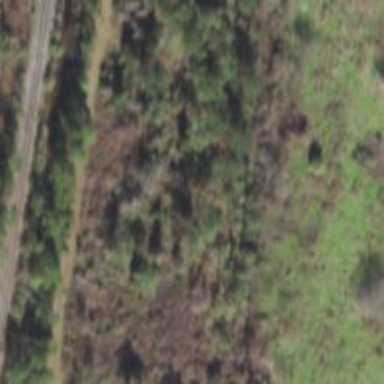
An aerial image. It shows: Disused railway spur line.